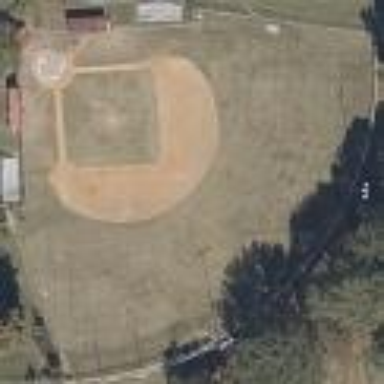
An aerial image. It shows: Baseball pitch for leisure land.